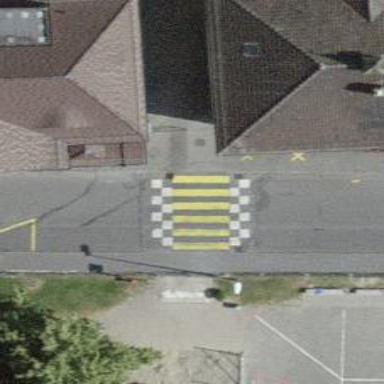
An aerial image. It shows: Uncontrolled zebra crossing with notable zebra markings.